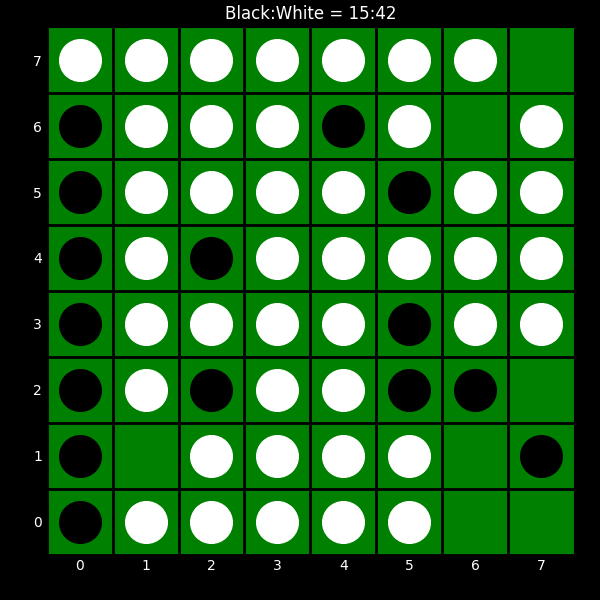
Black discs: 15
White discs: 42